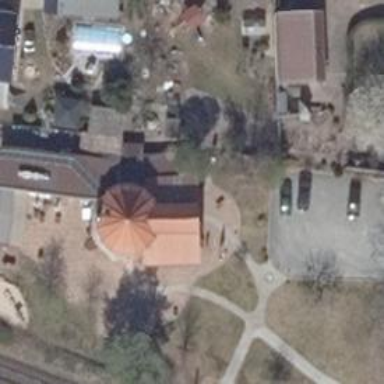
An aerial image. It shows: Restaurant.